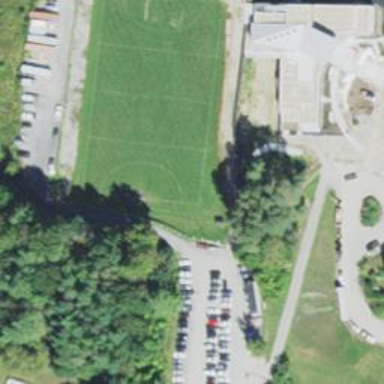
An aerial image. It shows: Soccer pitch for leisureland activities.